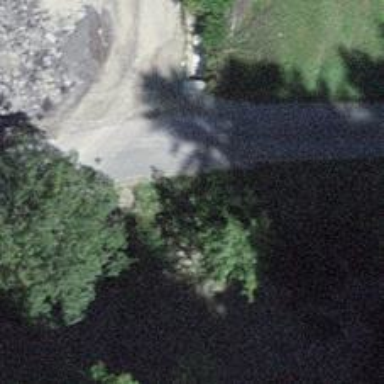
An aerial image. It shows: Culvert tunnel.